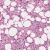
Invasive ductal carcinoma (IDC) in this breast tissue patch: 1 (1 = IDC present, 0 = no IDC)